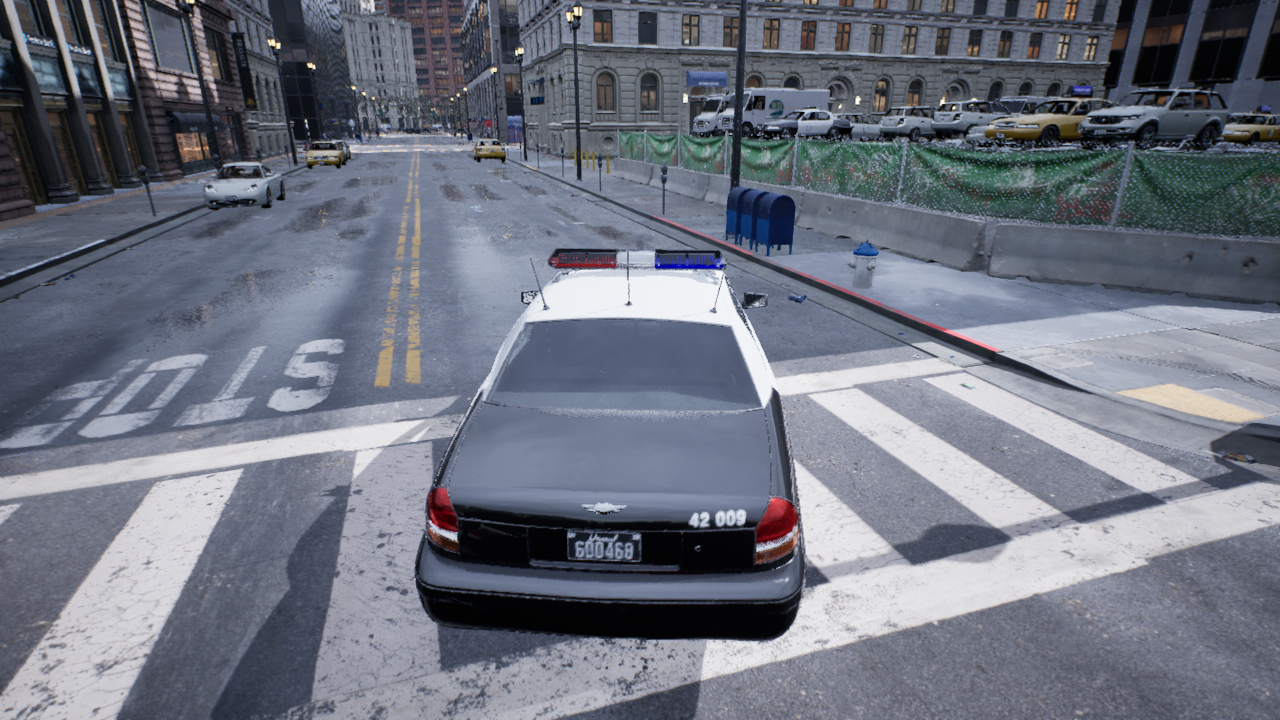
Venue: intersection
Lighting: overcast
Vehicle rig: sedan